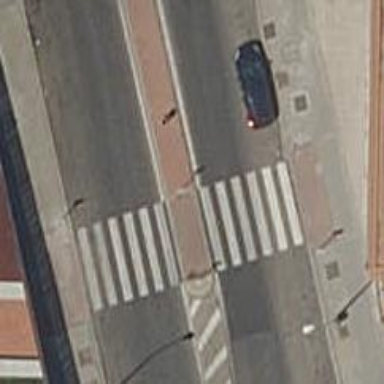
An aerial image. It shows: Kerb barrier.